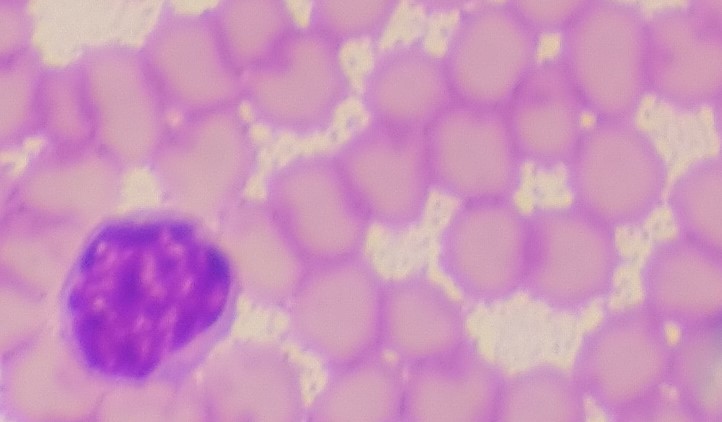
White blood cell type: Lymphocyte